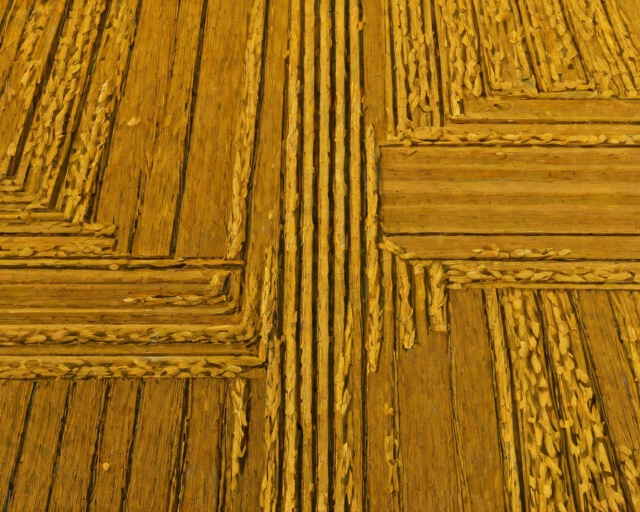
Category: Autumn